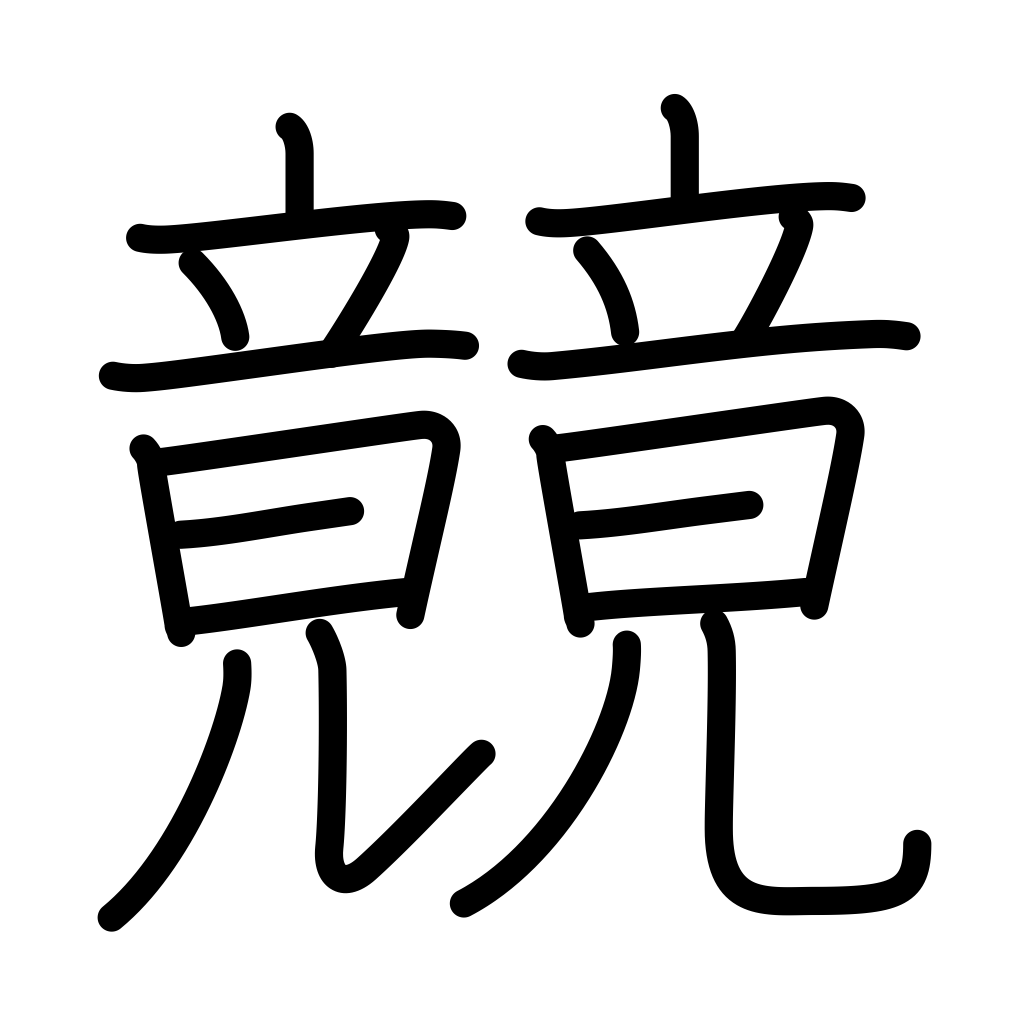
Meaning: contest, race